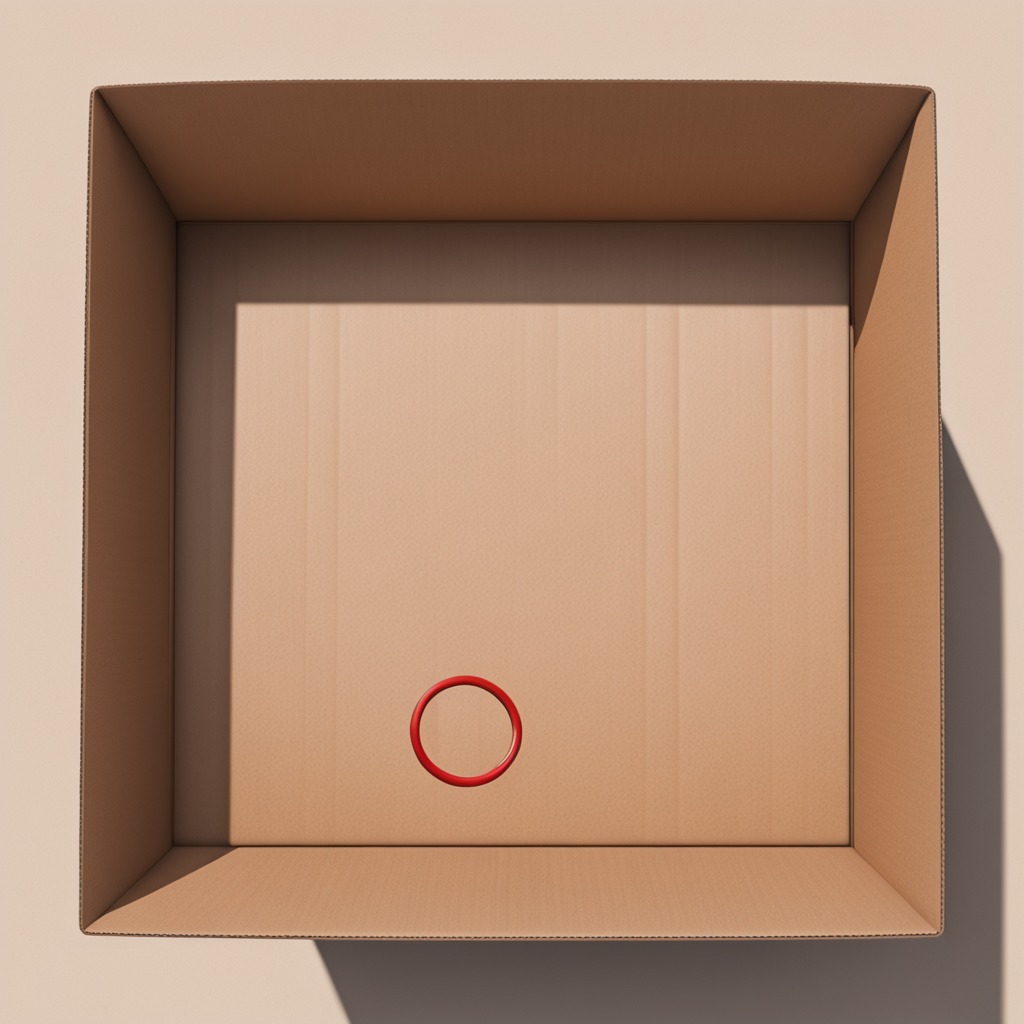
A rubber O-ring lying on a cardboard box surface in an outdoor workshop during daytime bright natural light soft shadows slightly creased but